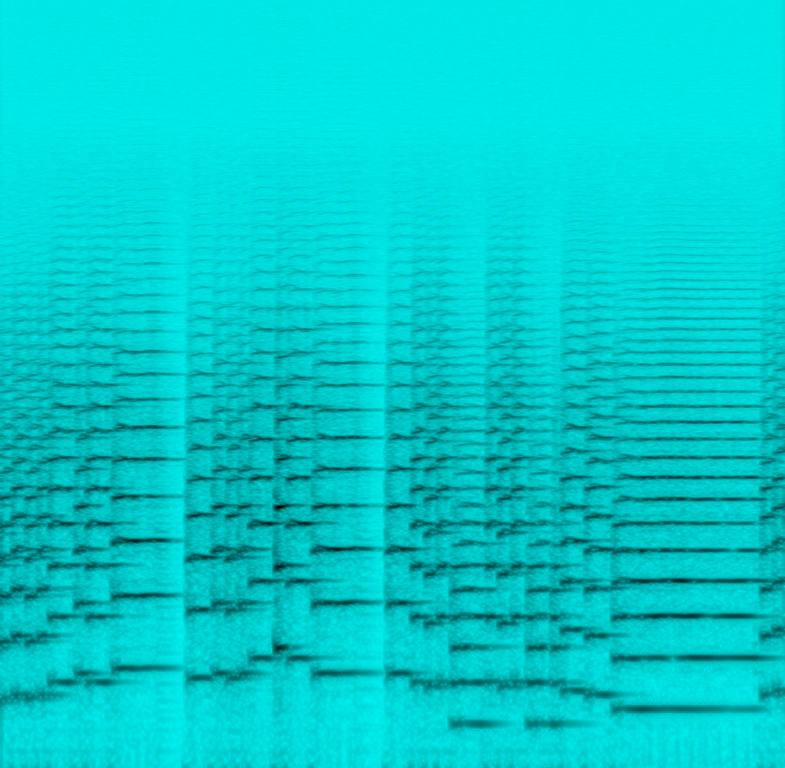
This is a solo trumpet piece which is cheery and upbeat. The pitch is generally high, with a few low notes which contrast and stand out against the high notes.